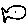
Label: fish